Question:
What is going on in the configure phase of bootstrapping angular app. Unable to imagine it. Right now i am confused with providers. SO may be insight to configure phase help me understand whole process.As provider can be injected in config phase.
Thanks.
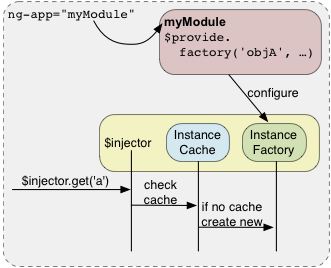
Answer: An angular application uses services ('$http', '$location', etc.).
It's sometimes necessary to these services before using them. For example, the '$location' service has two modes of execution: the "normal" mode, and the "html5" mode. '$http' might need some headers configured before even sending its very first HTTP request.
To configure these services, Angular uses . Providers are objects whose role is to accept configuration options during the configuration phase, and then, once everything is set up, to create the unique instance of a service.
So, to configure the '$location' service, you use its '$locationProvider' during the configuration phase. Once that phase is done, Angular, during the run phase, will call the provider's '$get()' method, which will create and return the '$location' service (hence the name "provider").